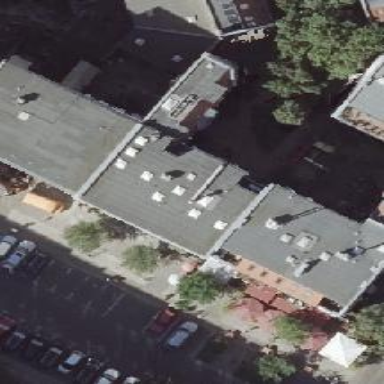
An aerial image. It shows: Restaurant.